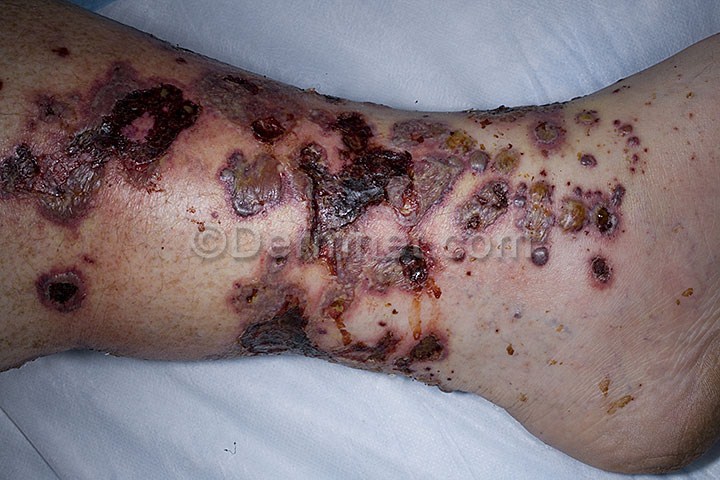
Disease: Vasculitis Photos